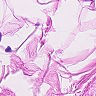
Metastatic tissue present: no